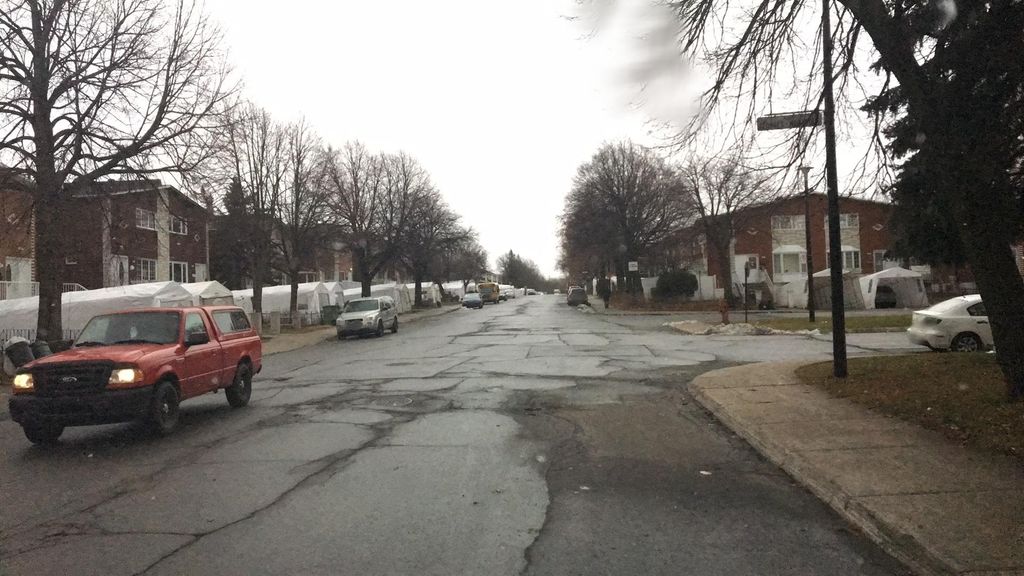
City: montreal